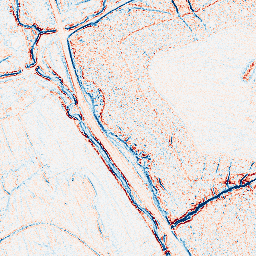
Category: edge_preserving
Decomposition family: bilateral
Decomposition parameters: d: 5
sigma_color: 150
sigma_space: 150
Upsampling method: lanczos
Upsampling parameters: scale: 2
Upsampling scale: 2